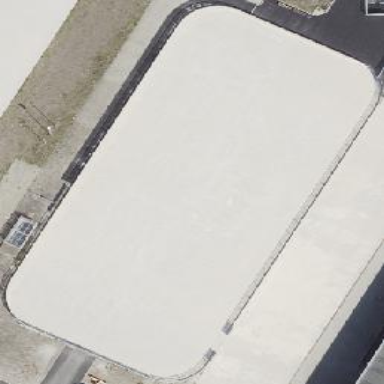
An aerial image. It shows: Ice rink for ice skating on leisure land.